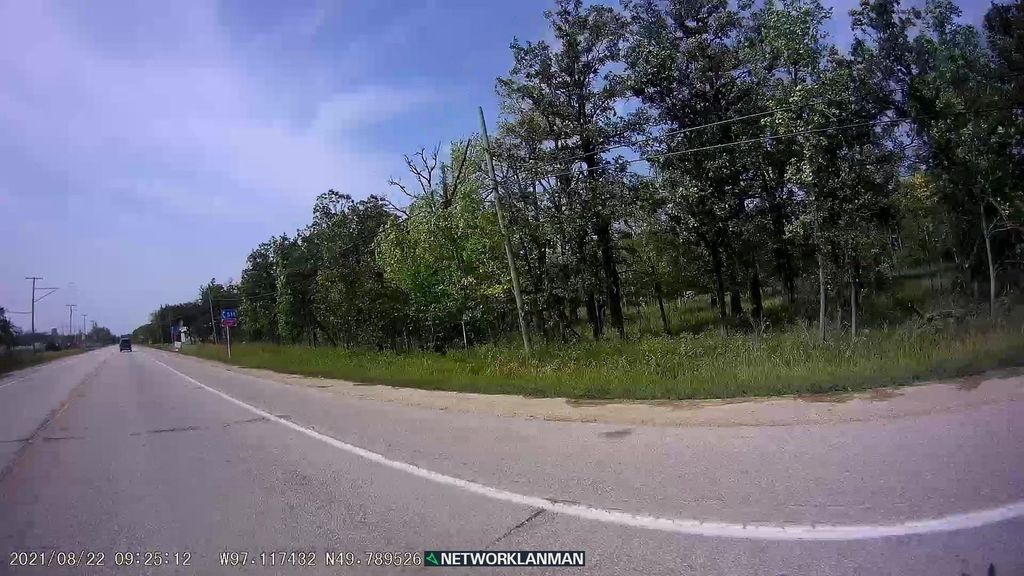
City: winnipeg